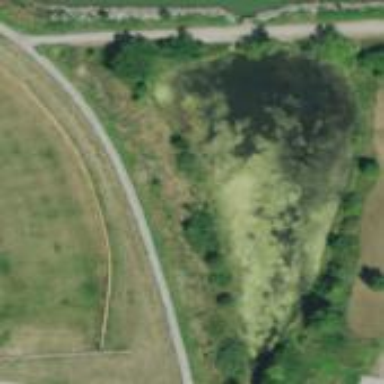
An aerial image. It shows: Sediment control pond with natural water.